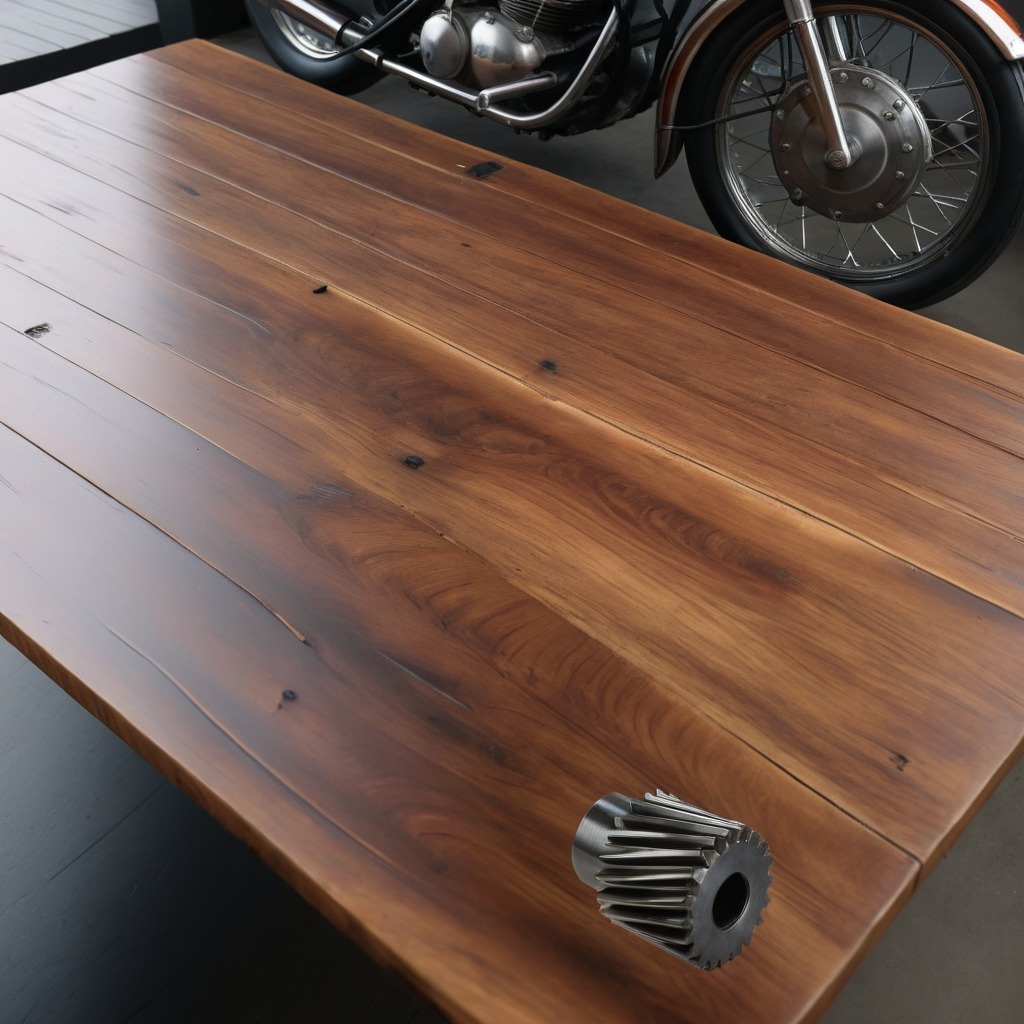
A steel gear with teeth is lying on the wooden table.